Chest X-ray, PA view. Patient: 37 years old, sex M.
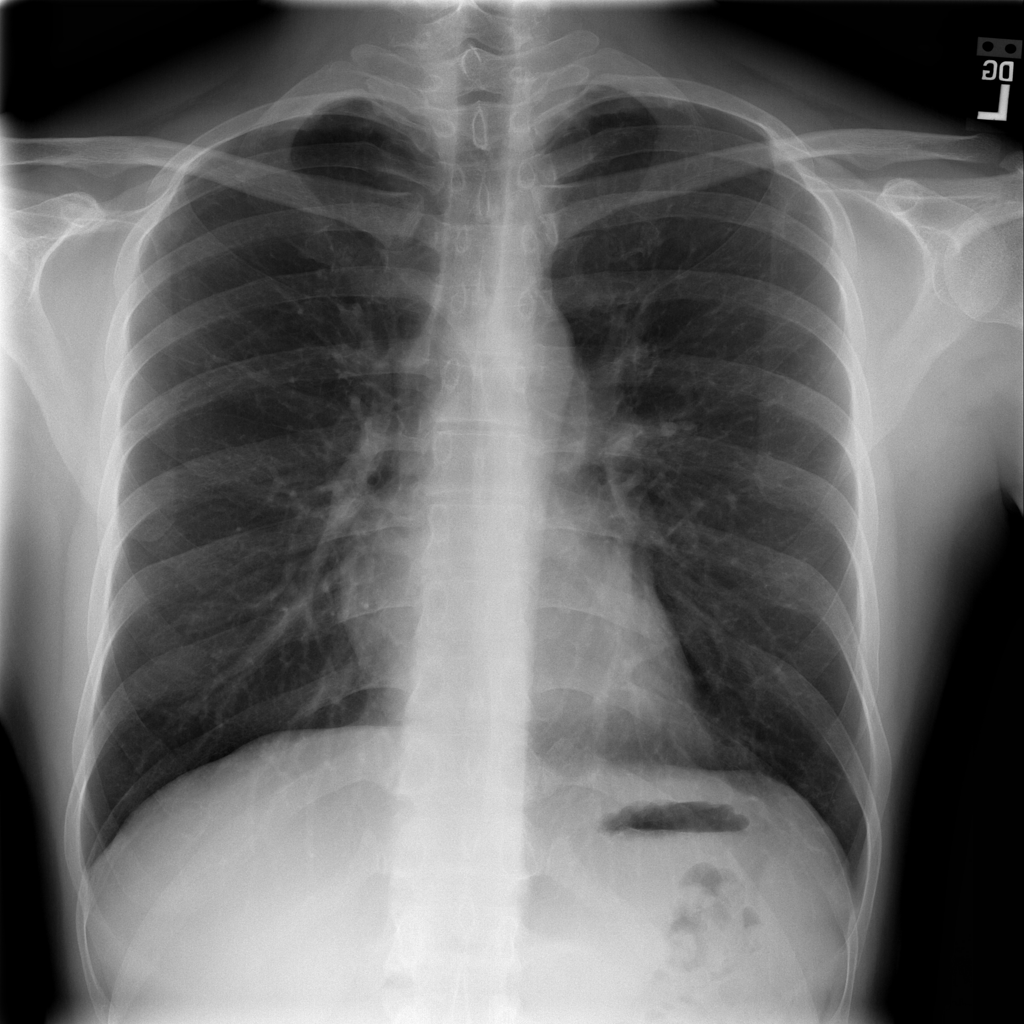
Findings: No Finding